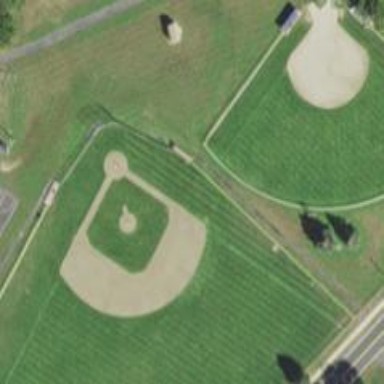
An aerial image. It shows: Chain-link fence surrounding baseball pitch.